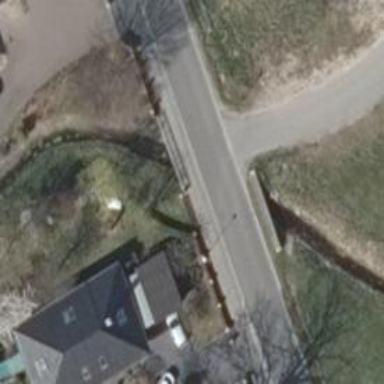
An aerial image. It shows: Residential road with bridge. There is sidewalk on the left.